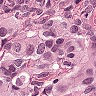
Metastatic tissue present: yes